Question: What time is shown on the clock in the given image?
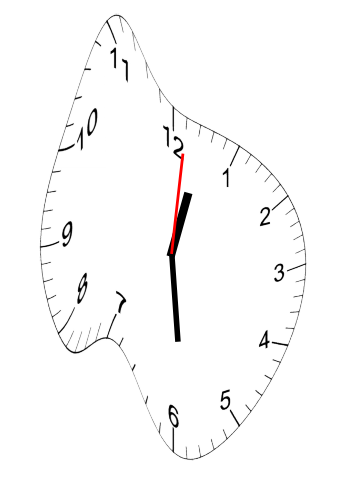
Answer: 12:29:01